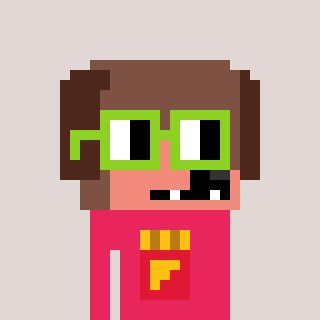
a pixel art character with square light green glasses, a dog-shaped head and a redpinkish-colored body on a warm background